Question: I want to build a view with a camera. Something just like Instagram where there is a button in the middle that the user can click and the camera view shows up.
I implemented a code for the 'TabViewController' in the 'AppDelegate' but nothing happens, no animation or Presentation of the new 'ViewController'.
Here is my AppDelegate:
'''
import UIKit
class AppDelegate: UIResponder, UIApplicationDelegate, UITabBarControllerDelegate {
var window: UIWindow?
func tabBarController(_ tabBarController: UITabBarController, shouldSelect viewController: ViewController) -> Bool {
if viewController is ViewController {
let storyboard = UIStoryboard(name: "Main.storyboard", bundle: nil)
if let controller = storyboard.instantiateViewController(withIdentifier: "cameraVC") as? ViewController {
controller.modalPresentationStyle = .fullScreen
tabBarController.present(controller, animated: true, completion: nil)
}
return false
}
return true
}
'''
Here is my Storyboard:

Any ideas?
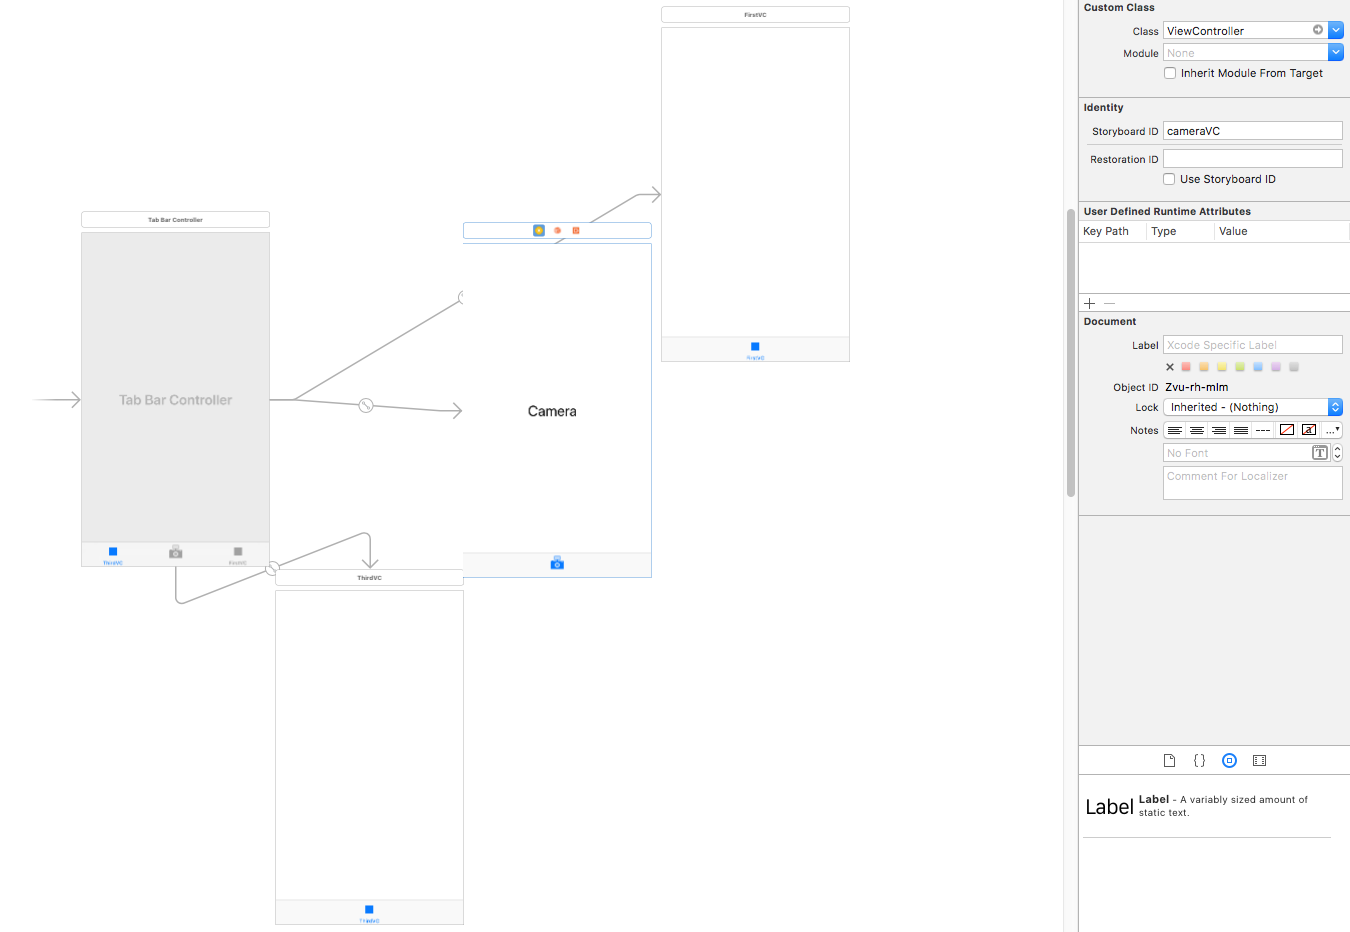
Answer: I suggest to create a custom class for your TabBarController, then assign the delegate to that.
You can either assign and check the 'restorationIdentifier' of the view controller, or do a type check. I usually use storyboard identifier as the restoration identifier of the view controller(s).
'''
class TabBarController: UITabBarController, UITabBarControllerDelegate {
override func viewDidLoad() {
super.viewDidLoad()
self.delegate = self
}
func tabBarController(_ tabBarController: UITabBarController, shouldSelect viewController: UIViewController) -> Bool {
if let identifier = viewController.restorationIdentifier, identifier == "cameraVC" {
let vc = self.storyboard?.instantiateViewController(withIdentifier: "cameraVC") as! CameraViewController
present(vc, animated: true, completion: nil)
return false
}
return true
}
}
'''
Here's a sample you can play with:
<URL>